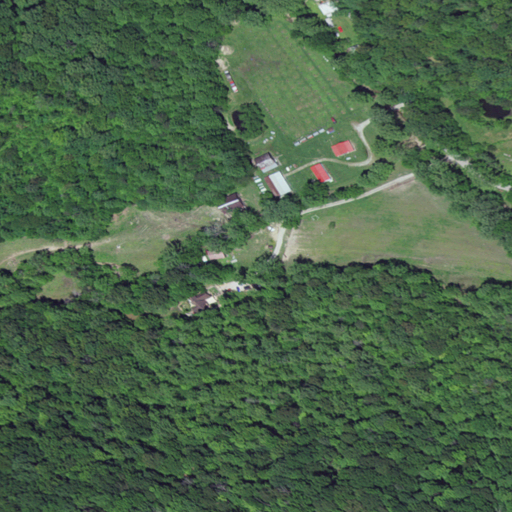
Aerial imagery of valley in Kentucky named Napier Hollow containing deciduous forest, pasture, open development, mixed forest, low intensity development, and medium intensity development